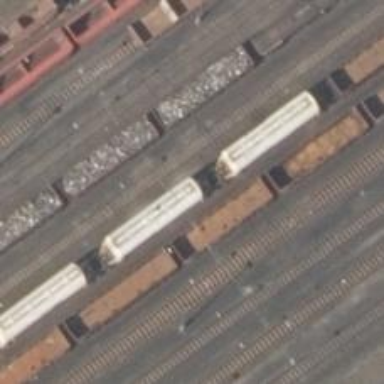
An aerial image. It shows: Railway yard in service.